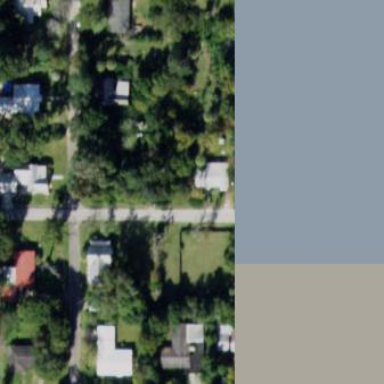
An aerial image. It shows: Residential area composed of single-family homes.